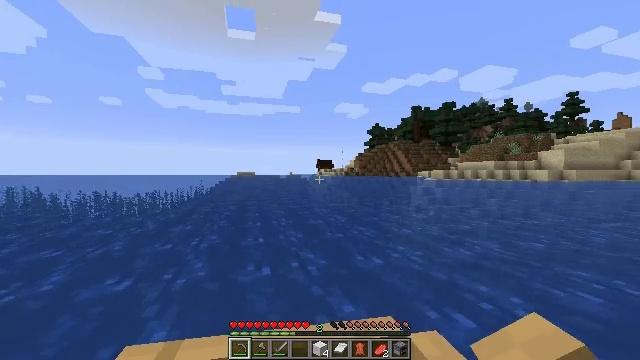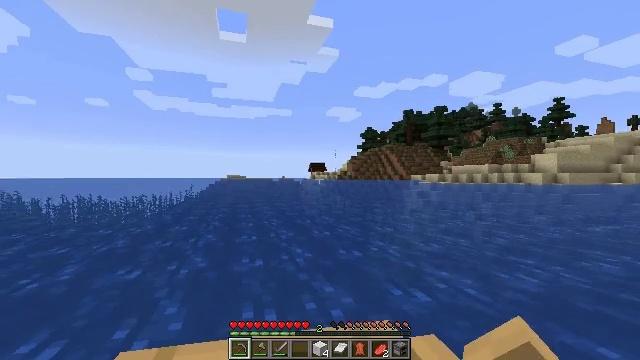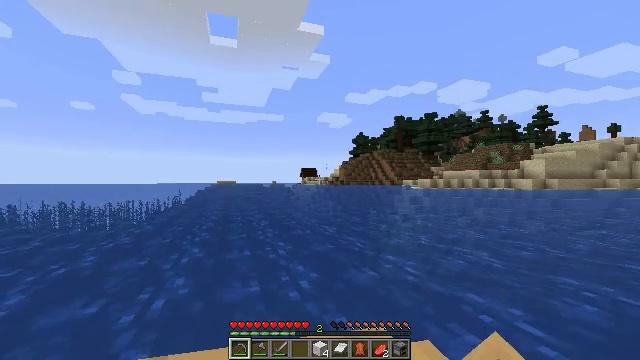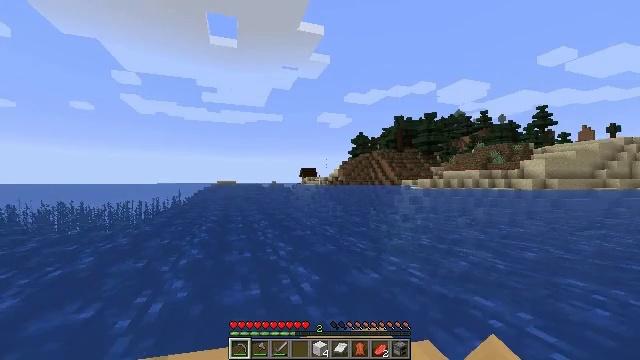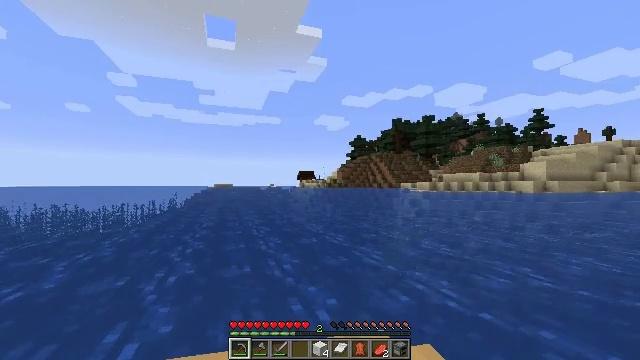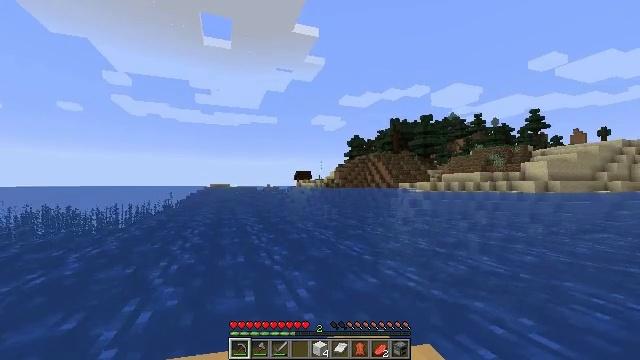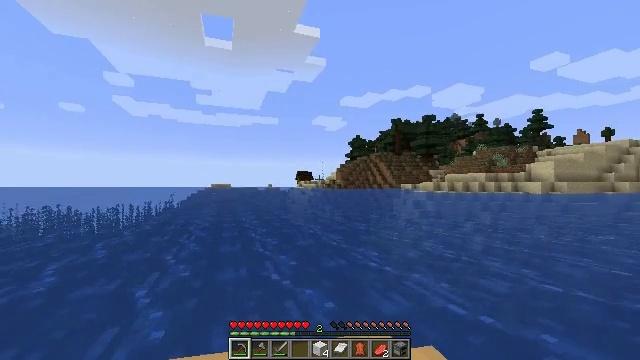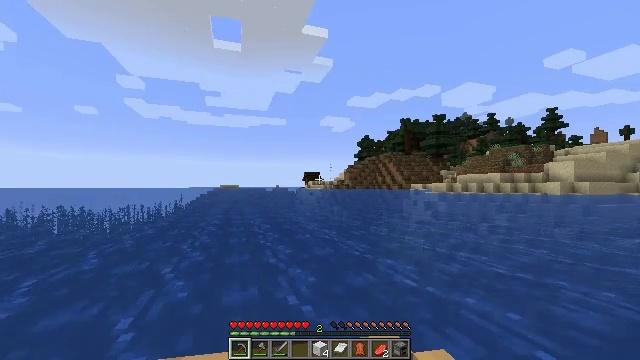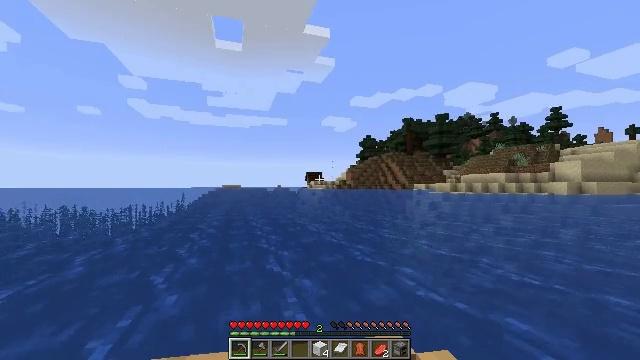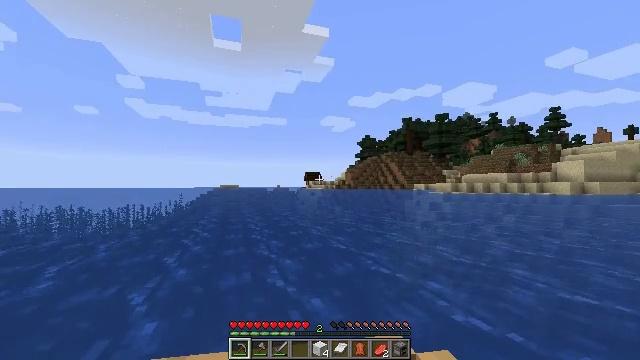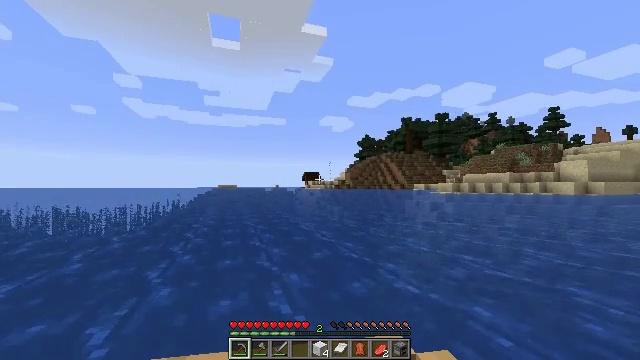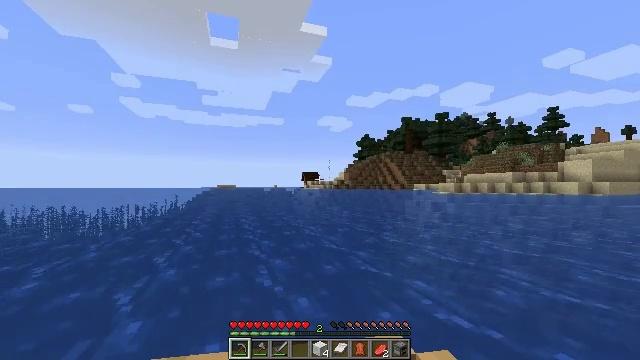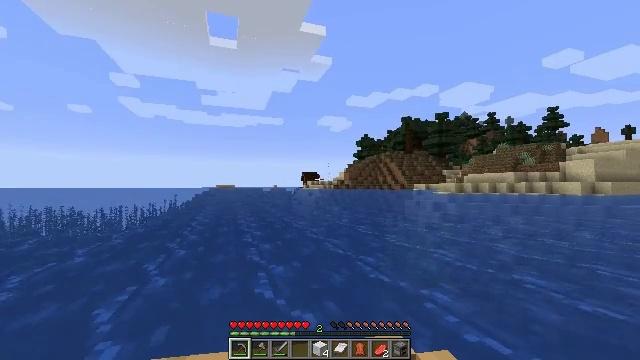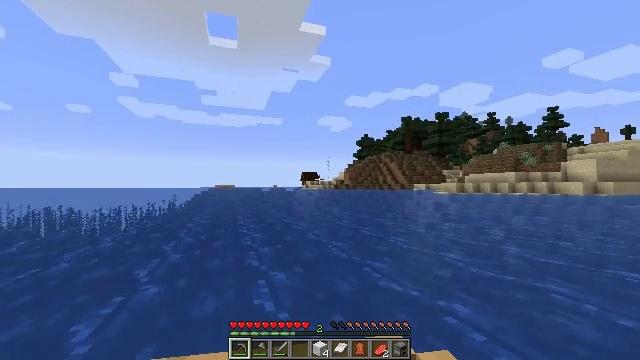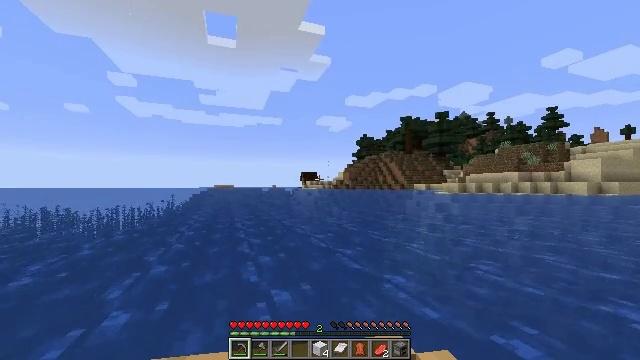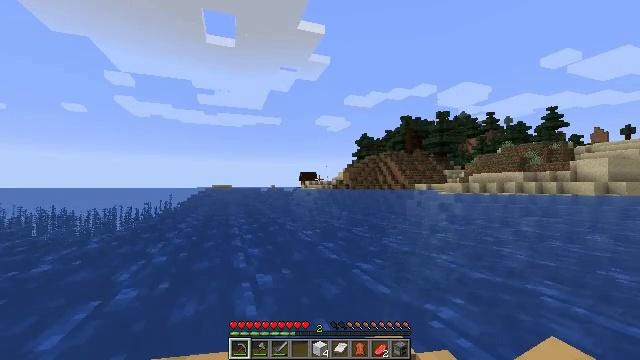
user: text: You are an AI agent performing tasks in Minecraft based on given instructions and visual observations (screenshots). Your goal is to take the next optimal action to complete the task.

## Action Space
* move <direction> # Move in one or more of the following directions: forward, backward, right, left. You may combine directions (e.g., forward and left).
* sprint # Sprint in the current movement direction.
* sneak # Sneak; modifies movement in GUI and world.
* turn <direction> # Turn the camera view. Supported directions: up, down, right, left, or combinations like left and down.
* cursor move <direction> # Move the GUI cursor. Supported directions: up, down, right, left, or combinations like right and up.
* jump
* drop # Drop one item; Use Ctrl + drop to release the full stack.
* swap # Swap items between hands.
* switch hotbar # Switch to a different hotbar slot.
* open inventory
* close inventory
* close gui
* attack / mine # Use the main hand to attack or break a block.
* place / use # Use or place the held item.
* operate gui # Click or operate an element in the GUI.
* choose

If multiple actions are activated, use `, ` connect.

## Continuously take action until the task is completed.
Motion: motion action
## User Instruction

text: Dismantle the blue bed.
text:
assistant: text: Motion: move forward
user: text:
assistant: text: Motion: move forward, turn right and up
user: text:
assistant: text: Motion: move forward
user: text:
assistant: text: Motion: move forward
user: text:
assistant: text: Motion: move forward
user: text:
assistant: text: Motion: move forward
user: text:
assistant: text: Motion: move forward, turn left
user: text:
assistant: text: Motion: move forward
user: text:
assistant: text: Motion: move forward
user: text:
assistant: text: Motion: move forward
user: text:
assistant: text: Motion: move forward
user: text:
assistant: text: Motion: move forward
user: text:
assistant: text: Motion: move forward
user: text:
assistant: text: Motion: move forward
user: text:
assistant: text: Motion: move forward
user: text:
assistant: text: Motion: move forward
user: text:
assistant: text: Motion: move forward
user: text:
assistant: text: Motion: move forward
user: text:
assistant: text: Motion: move forward
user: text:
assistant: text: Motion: move forward
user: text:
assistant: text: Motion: move forward
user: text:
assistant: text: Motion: move forward
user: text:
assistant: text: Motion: move forward
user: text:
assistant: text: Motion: move forward
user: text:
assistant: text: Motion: move forward
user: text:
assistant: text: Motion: move forward
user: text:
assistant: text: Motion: move forward
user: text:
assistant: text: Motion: move forward
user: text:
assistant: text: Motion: move forward
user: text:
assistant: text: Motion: move forward